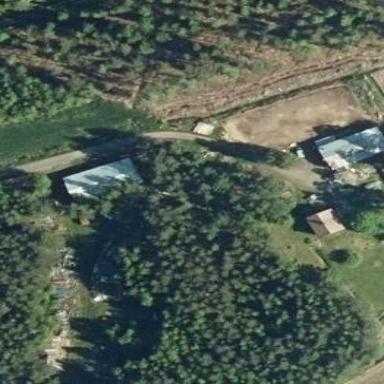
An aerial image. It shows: Farmyard in rural farm setting.